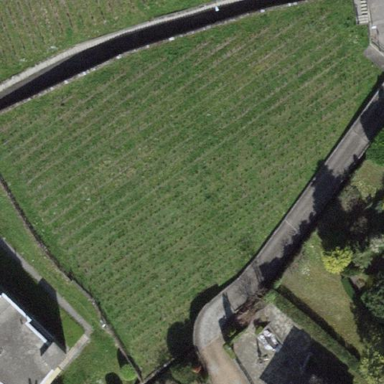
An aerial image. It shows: Vineyard.